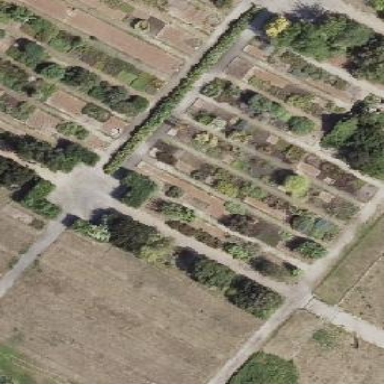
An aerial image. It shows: Flowerbed that is used for landscaping or gardening purposes.